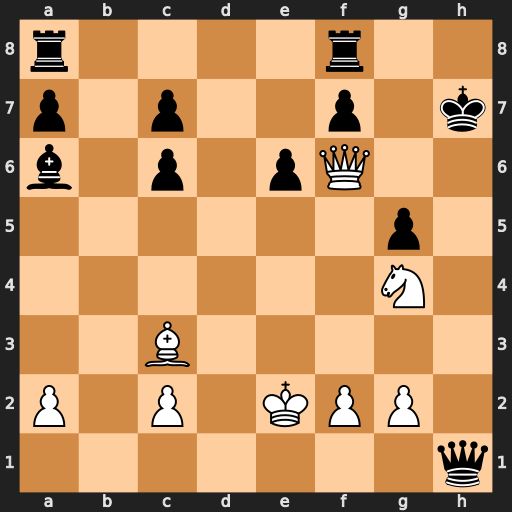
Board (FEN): r4r2/p1p2p1k/b1p1pQ2/6p1/6N1/2B5/P1P1KPP1/7q
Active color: w
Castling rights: -
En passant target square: -
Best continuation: Kf3 Qd1+ Kg3 Qd6+ Be5